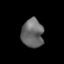
Tissue: lung
Cell type: Epithelial cells
Senescence score: 0.2271
Nuclear area (px): 614
Mean DAPI intensity: 104.783